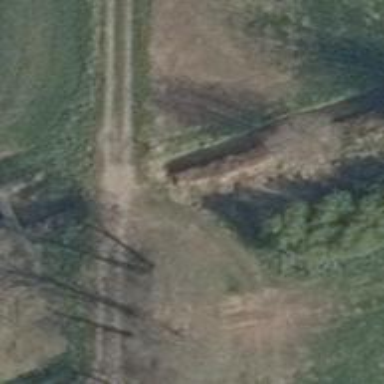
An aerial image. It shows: Culvert tunnel.